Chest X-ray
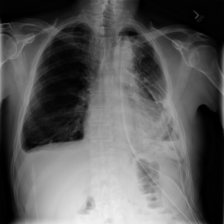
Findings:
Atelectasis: negative
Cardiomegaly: negative
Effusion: negative
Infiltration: negative
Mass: negative
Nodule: negative
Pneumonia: negative
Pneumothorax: negative
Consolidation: negative
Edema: negative
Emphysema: negative
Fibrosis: negative
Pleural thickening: negative
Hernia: negative